Question: I'm using this template from colorlib(<URL>. The problem is the Next and Previous labels on the buttons of slider are wrongly. Next is labelled as previous and Previous is labelled as Next. You can clearly see this on the slider when you preview the template. I'm attaching a snip as well.
Can anyone help me how to correct this?
Thank you in advance
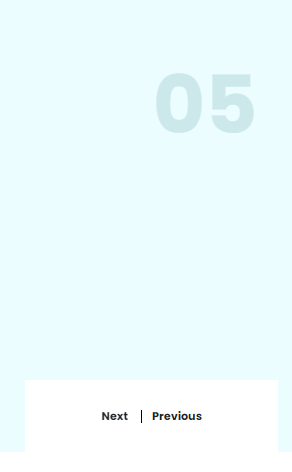
Answer: I got it resolved.
It was in custom.js file. I had to swap the places of previous and next.
Previously they were as
'''
navText: ["next", "previous"],
'''
After changing to below, it is showing properly.
'''
navText: ["previous", "next"],
'''